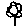
Label: flower